Brain MRI, t1w sequence, axial 2D slice.
Patient: age 35, sex F, weight 95 kg, height 1.95 m
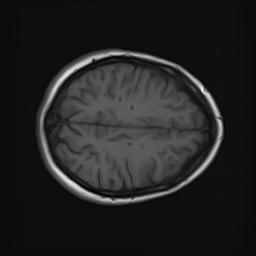